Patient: sex M, age 69
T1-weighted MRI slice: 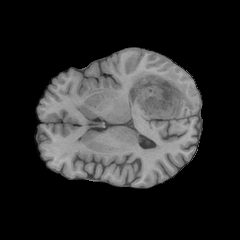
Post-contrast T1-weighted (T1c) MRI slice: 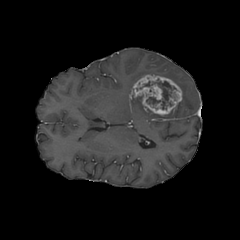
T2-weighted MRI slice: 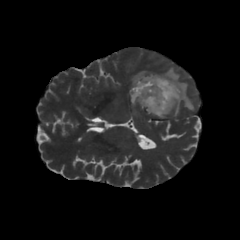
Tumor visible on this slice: yes
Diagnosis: Glioblastoma, IDH-wildtype
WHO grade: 4